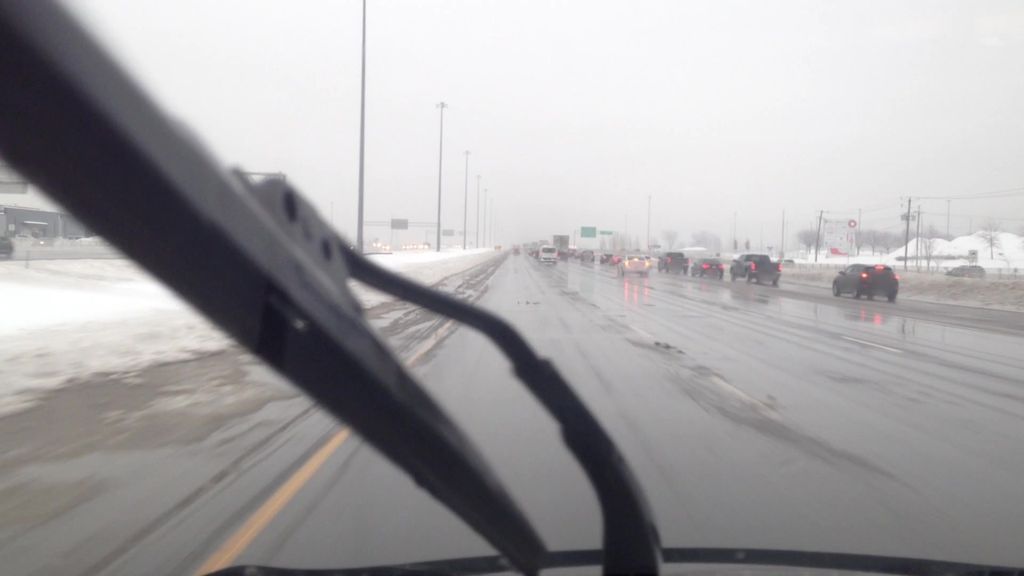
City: montreal